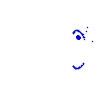
Particle: pion